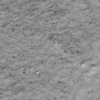
Label: not_dusty